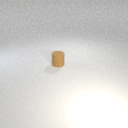
small brown rubber cylinder